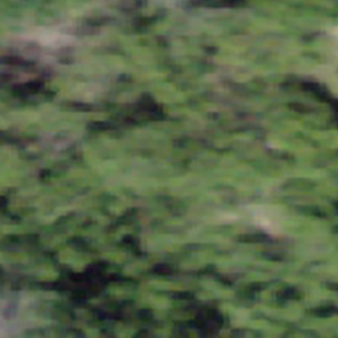
Label: other